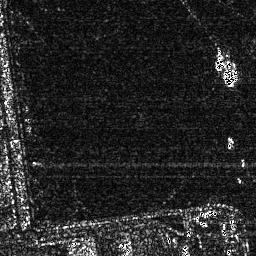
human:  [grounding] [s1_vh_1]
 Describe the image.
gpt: In the satellite image, there is  <ref>1 medium ship </ref> <box>[[83, 19, 92, 34, 0]]</box> located at top right.